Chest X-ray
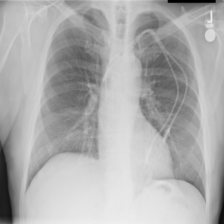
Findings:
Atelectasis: negative
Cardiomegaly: negative
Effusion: negative
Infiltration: negative
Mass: negative
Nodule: negative
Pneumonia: negative
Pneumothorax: negative
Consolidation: negative
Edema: negative
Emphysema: negative
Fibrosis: negative
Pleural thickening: negative
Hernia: negative